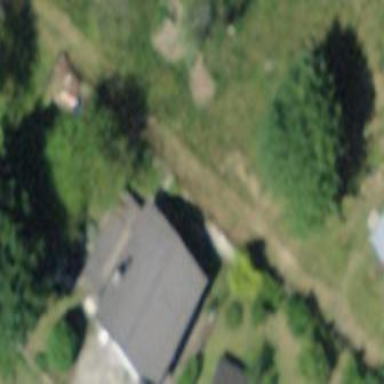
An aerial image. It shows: Cabin.